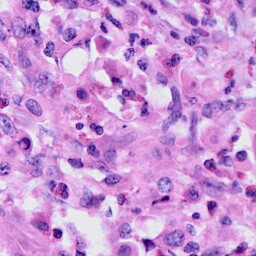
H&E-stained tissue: Cervix